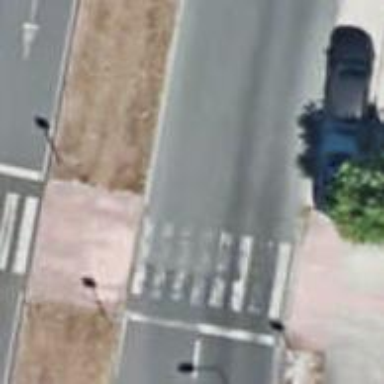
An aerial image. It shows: Marked uncontrolled road crossing.